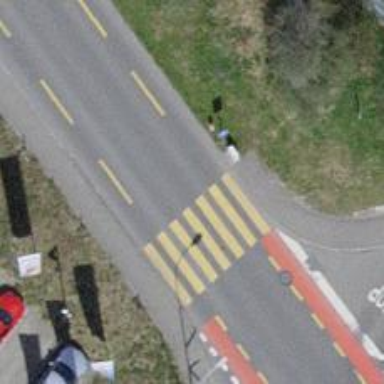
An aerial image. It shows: Uncontrolled zebra crossing with zebra markings.